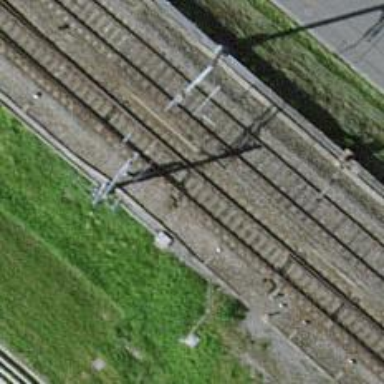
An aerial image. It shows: Railway switch.